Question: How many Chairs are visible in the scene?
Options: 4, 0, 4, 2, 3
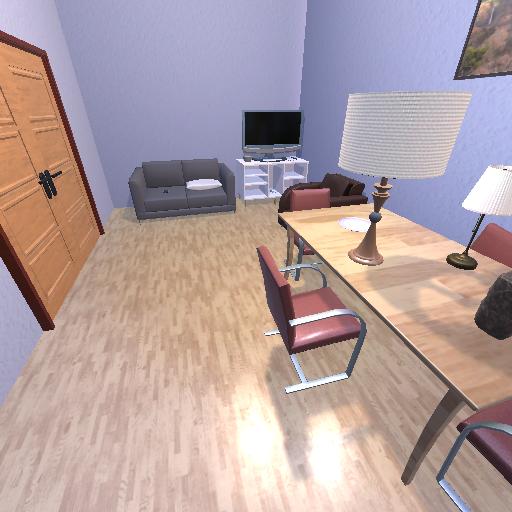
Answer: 4